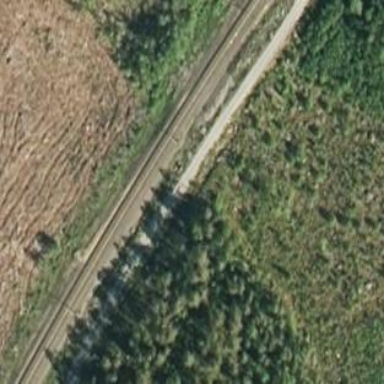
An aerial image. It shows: Continuous rail railway with electrified contact line.